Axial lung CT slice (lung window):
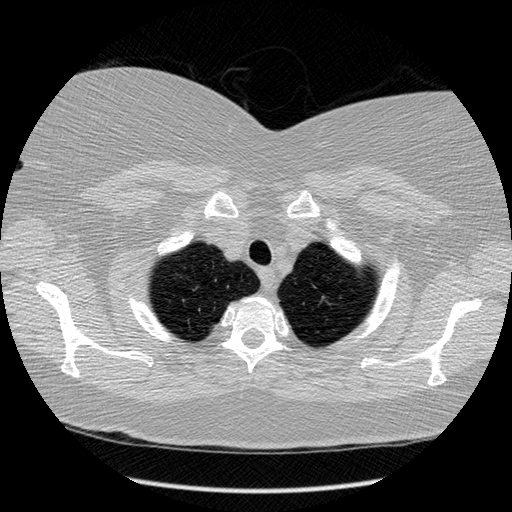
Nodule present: no